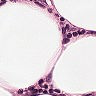
Metastatic tissue present: no